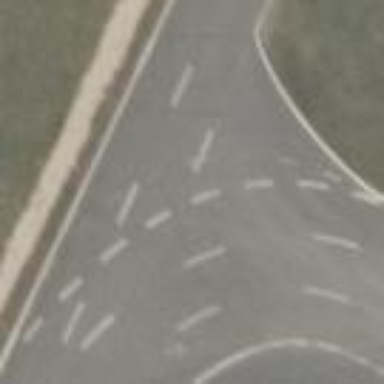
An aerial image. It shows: Service road with junction.